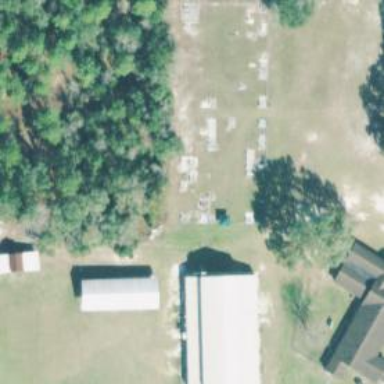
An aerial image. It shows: Cemetery.